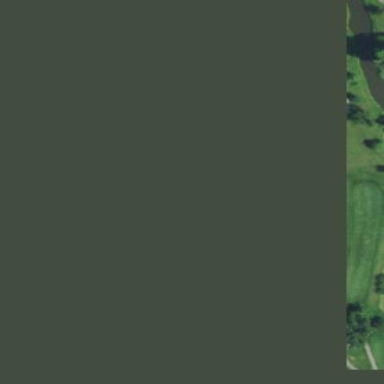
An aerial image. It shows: Water hazard on golf course.